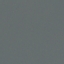
Land use / land cover class: SeaLake